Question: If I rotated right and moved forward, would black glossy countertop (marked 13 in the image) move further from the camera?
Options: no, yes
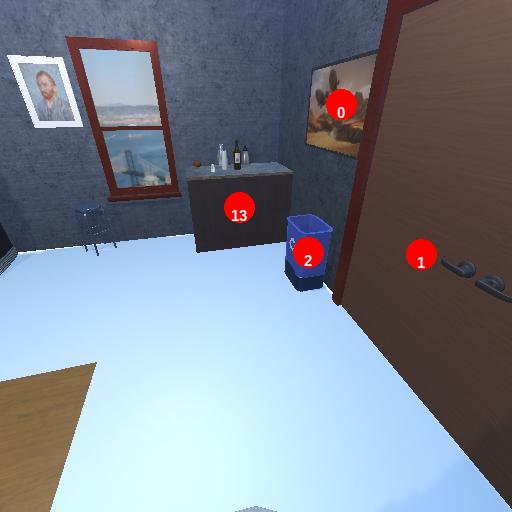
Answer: no